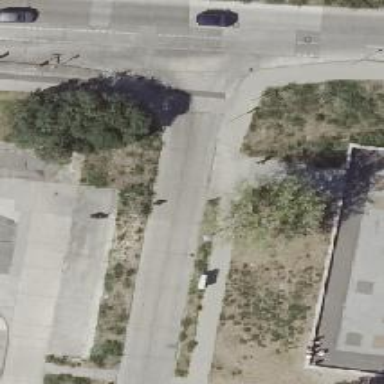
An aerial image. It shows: Sidewalk.